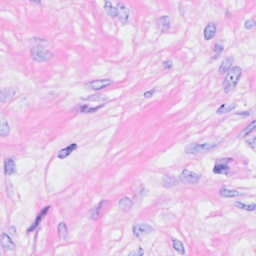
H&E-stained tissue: Breast